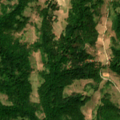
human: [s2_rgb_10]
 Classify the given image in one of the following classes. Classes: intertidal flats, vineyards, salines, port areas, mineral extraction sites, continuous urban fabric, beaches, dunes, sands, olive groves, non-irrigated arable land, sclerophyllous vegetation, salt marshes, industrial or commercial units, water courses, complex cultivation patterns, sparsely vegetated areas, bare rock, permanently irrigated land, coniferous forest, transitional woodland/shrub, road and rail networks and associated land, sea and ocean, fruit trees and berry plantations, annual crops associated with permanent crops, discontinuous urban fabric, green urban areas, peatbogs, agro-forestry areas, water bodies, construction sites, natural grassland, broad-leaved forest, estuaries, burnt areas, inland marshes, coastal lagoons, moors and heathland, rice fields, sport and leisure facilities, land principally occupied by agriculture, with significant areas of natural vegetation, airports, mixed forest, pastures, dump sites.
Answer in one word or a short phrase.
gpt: complex cultivation patterns, land principally occupied by agriculture, with significant areas of natural vegetation, broad-leaved forest